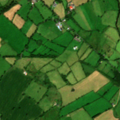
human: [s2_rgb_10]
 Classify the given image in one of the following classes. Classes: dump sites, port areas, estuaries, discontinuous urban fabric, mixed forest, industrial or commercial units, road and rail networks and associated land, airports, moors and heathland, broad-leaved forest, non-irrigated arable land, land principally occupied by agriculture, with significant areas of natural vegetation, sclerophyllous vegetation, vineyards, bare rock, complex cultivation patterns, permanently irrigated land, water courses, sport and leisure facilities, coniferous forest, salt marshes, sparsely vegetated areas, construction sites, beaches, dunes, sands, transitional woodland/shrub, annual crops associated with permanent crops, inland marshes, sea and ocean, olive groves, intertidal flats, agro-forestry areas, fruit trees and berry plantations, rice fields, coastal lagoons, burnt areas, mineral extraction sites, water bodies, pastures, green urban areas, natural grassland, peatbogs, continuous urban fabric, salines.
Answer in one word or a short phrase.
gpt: pastures